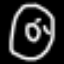
Label: donut